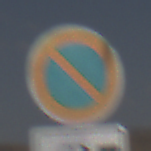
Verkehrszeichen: EingeschraenktesHalteverbot
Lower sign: HinweisDurchSinnbild15
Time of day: Midday
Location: Outdoor (Nature)
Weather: PartlyCloudy
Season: NotSpecified
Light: Natural